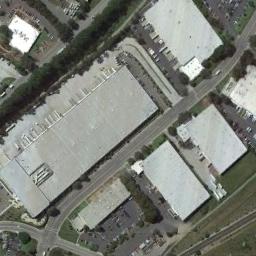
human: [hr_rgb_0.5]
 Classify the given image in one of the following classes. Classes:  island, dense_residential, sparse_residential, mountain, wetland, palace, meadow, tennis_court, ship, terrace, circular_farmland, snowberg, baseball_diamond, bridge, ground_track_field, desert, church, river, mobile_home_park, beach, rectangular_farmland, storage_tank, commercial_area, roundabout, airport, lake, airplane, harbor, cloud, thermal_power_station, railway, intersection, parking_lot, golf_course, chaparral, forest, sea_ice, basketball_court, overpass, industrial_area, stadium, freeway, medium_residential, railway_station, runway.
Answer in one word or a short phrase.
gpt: industrial_area